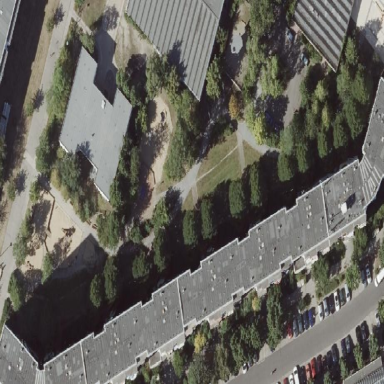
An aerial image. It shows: Park.